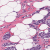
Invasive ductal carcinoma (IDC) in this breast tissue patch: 1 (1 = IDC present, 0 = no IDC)